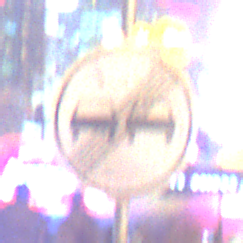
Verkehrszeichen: EndeUeberholverbot
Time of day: Night
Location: Outdoor (Urban)
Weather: PartlyCloudy
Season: NotSpecified
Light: Natural